Question: I'm designing an HTML Newsletter and I've run into this problem:

As you can see, the cellspacing is completely out of whack: there shouldn't (and CAN'T) be a space between the rows on the left and right column. I don't really know what the culprit could be, any ideas would be appreciated!
Here's the relevant source code:
'''
<table width="740" cellpadding="0" cellspacing="0" border="1">
<tr>
<td colspan="3">
<img src="top.jpg" width="740" height="53">
</td>
</tr>
<tr>
<td colspan="3" height="200" valign="top" id="headerCell">
<img src="header.jpg" width="740" height="200" alt="Headerbild">
</td>
</tr>
<tr>
<td>
L
</td>
<td valign="top" width="600" bgcolor="#ffffff">
CONTENT
</td>
<td>
R
</td>
</tr>
'''
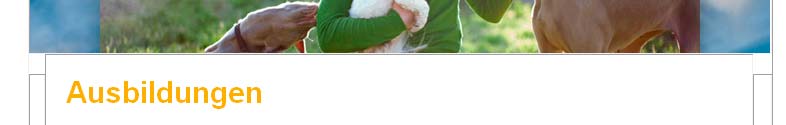
Answer: I finally found out what was causing this spacing: a 'padding-top' set on the center cell caused the left and right cells top edge to stay flush with the content-top of the center cell.